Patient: sex F, age 72
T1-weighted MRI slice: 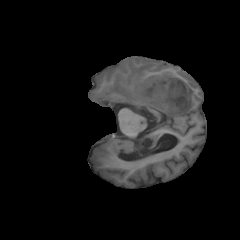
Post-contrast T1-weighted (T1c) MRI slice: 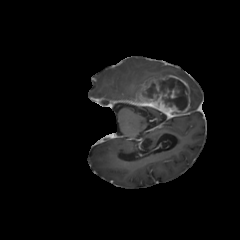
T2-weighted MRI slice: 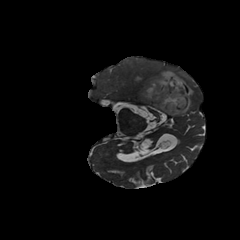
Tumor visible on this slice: yes
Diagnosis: Glioblastoma, IDH-wildtype
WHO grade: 4